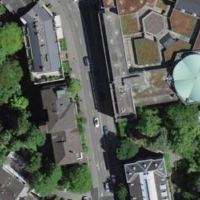
EUNIS habitat code: 54
Species observed at this site:
Cardamine heptaphylla
Corvus corone
Podarcis muralis
Cyanistes caeruleus
Euphorbia lathyris
Fringilla coelebs
Passer domesticus
Apis mellifera
Sylvia atricapilla
Hedera helix
Turdus merula
Chroicocephalus ridibundus
Tachymarptis melba
Chelidonium majus
Parus major
Phoenicurus ochruros
Sitta europaea
Rana temporaria
Columba livia
Sciurus vulgaris
Periparus ater